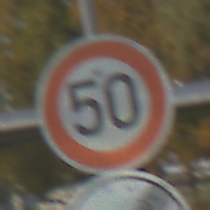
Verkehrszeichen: Geschwindigkeit50
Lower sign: EndeVerbotUeberholenEinspurigeFahrzeuge
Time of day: SunriseSunset
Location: Outdoor (Special)
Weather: Clear
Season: NotSpecified
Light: Natural